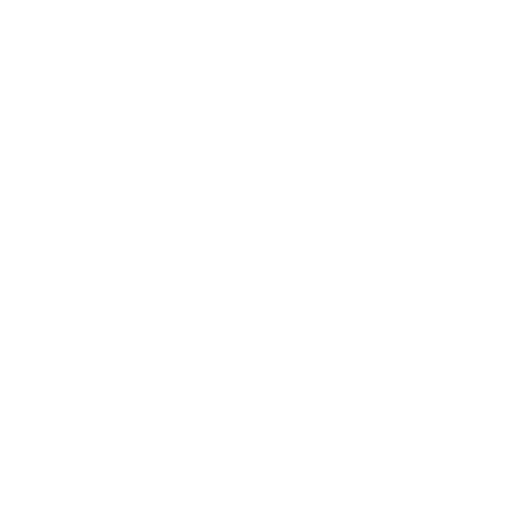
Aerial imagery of island in Michigan named Tahquamenon Island containing only open water